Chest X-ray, PA view. Patient: 70 years old, sex M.
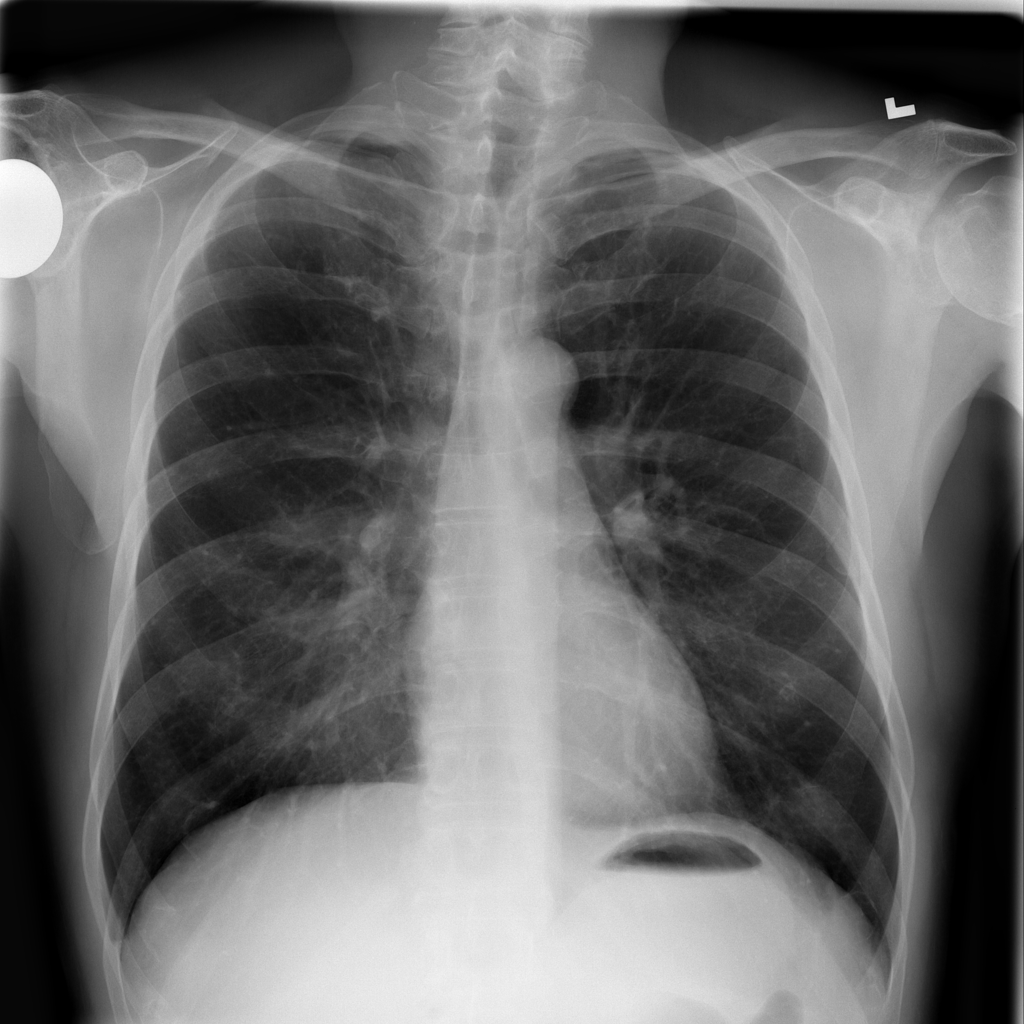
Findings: No Finding